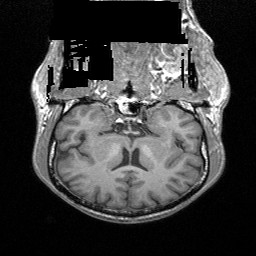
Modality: T1w
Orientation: sagittal